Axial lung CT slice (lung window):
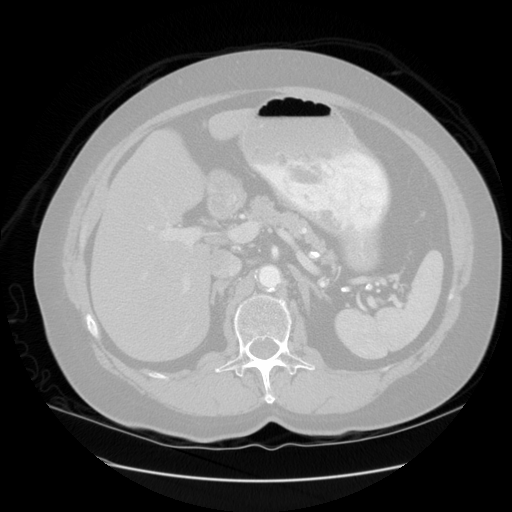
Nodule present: no